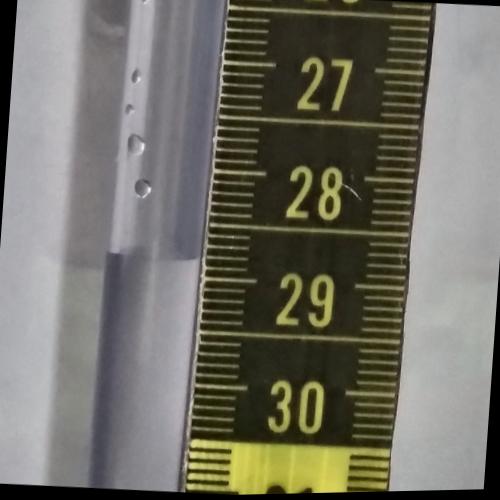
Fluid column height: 28.8 cm